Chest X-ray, PA view. Patient: 25 years old, sex M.
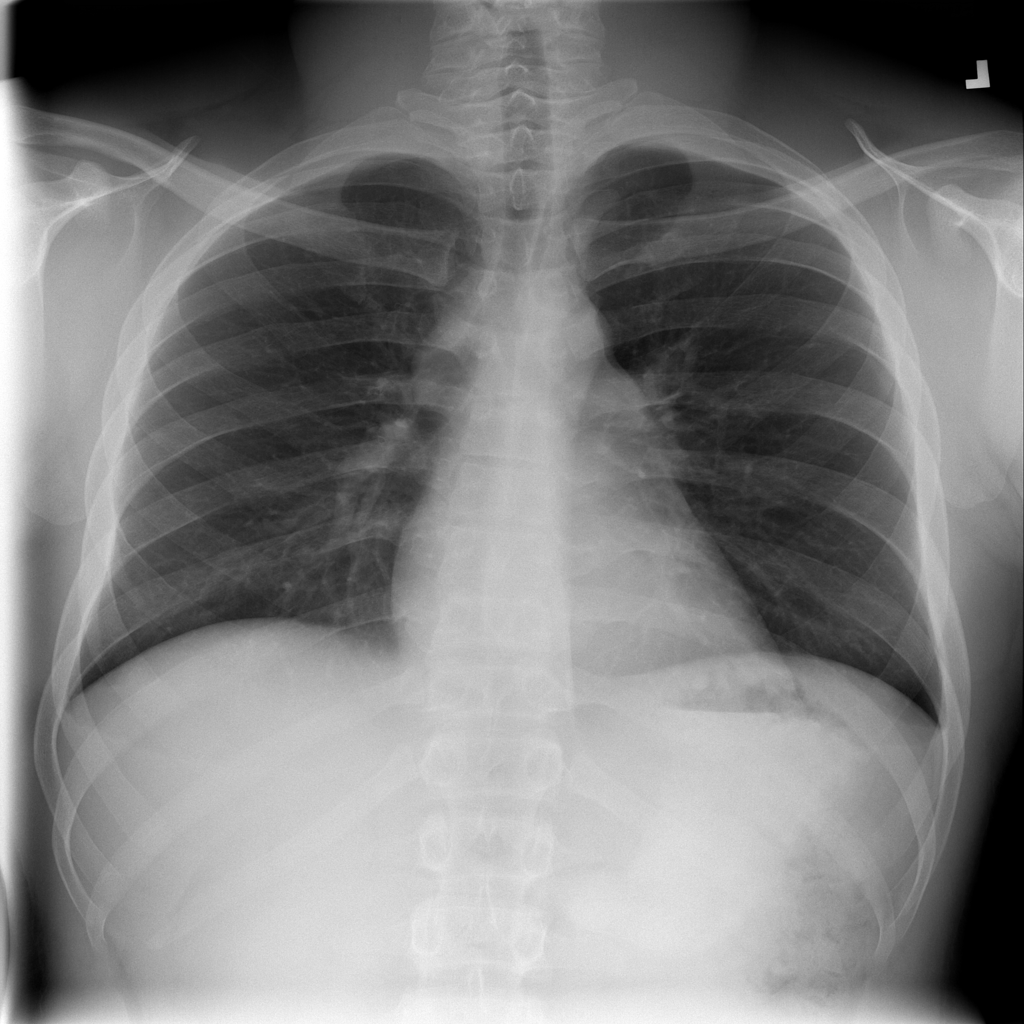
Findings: No Finding